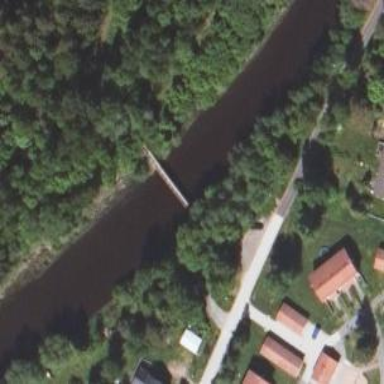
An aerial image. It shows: Path on bridge.